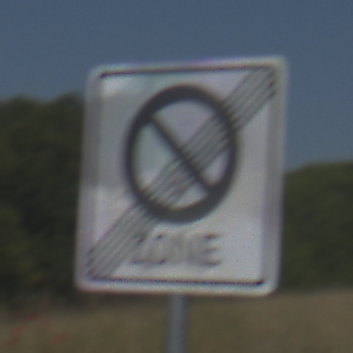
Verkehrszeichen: EndeEingeschraenktesHalteverbotZone
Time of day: Midday
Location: Outdoor (Nature)
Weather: Clear
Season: NotSpecified
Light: Natural